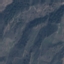
Land use / land cover: HerbaceousVegetation